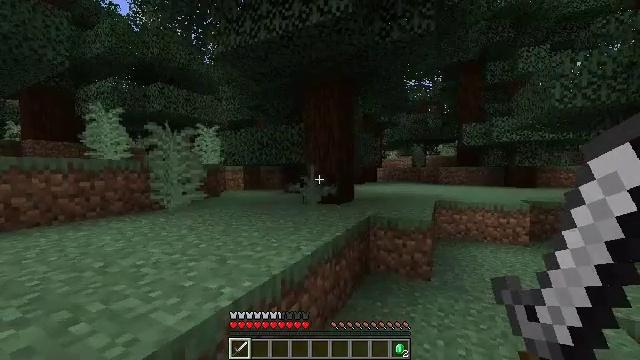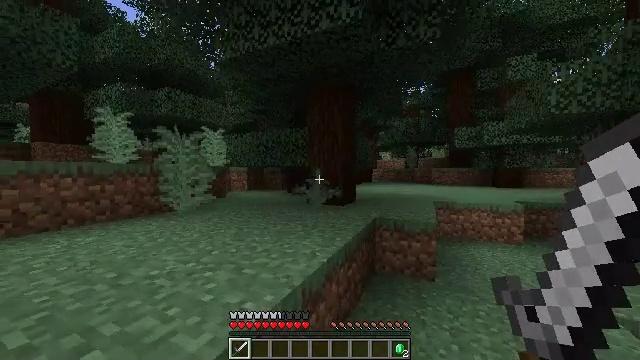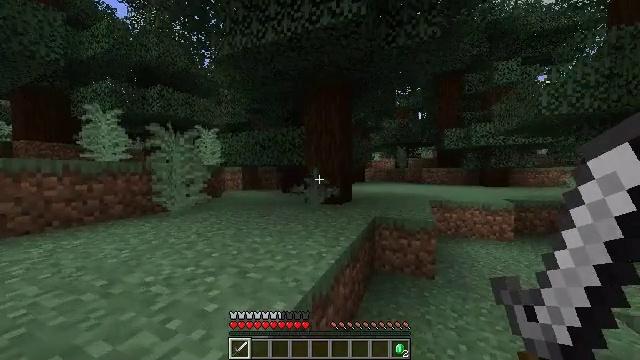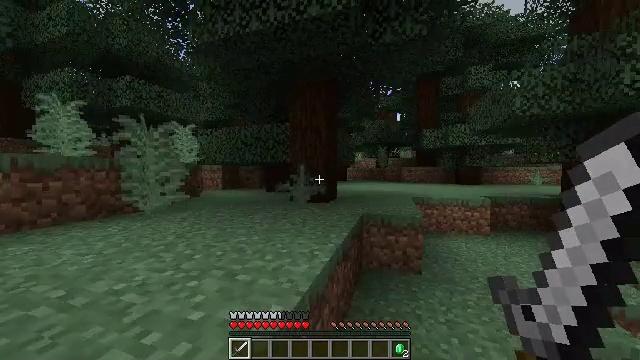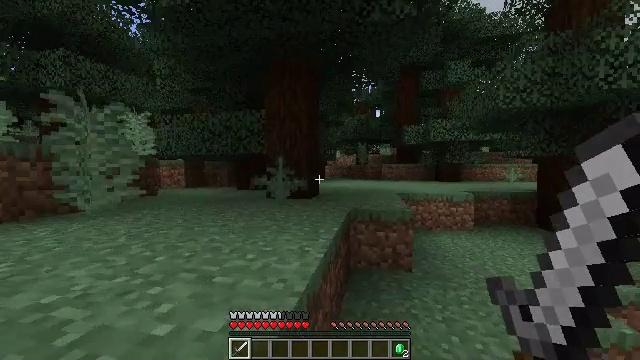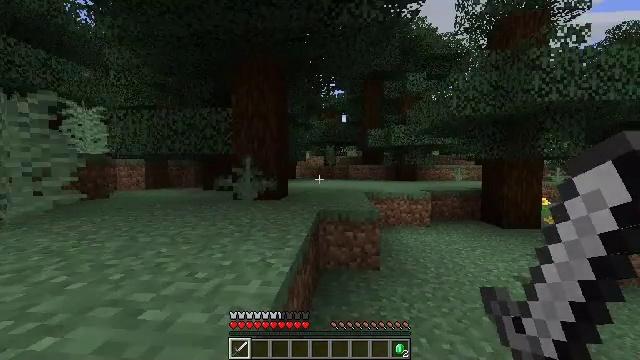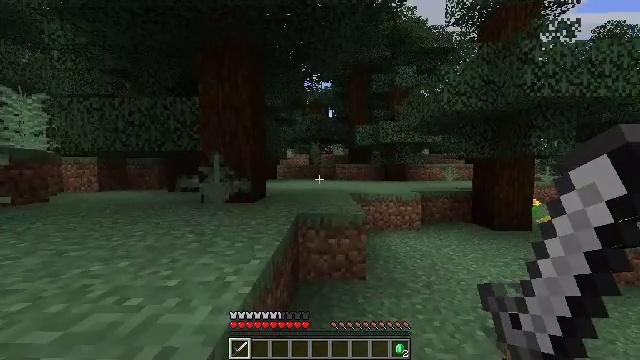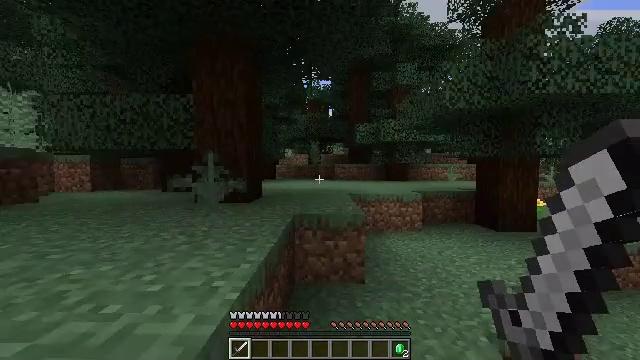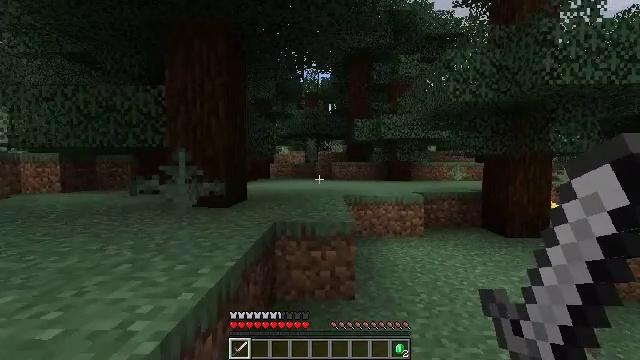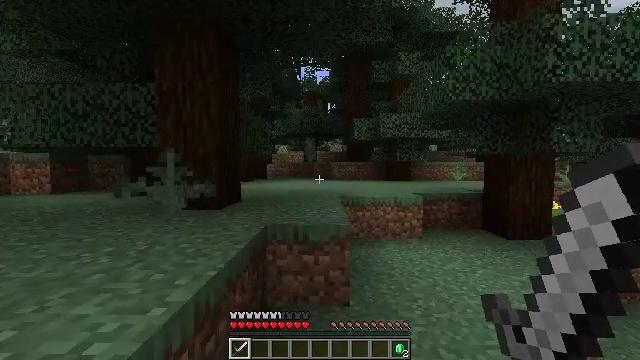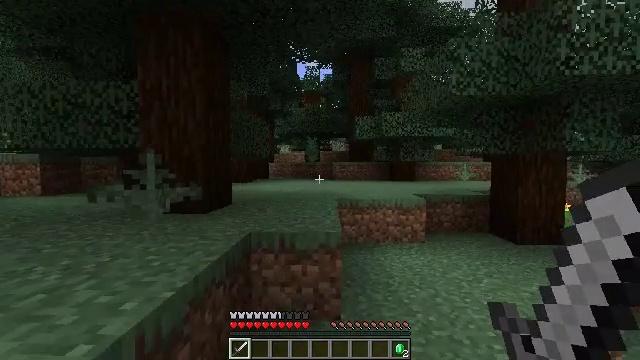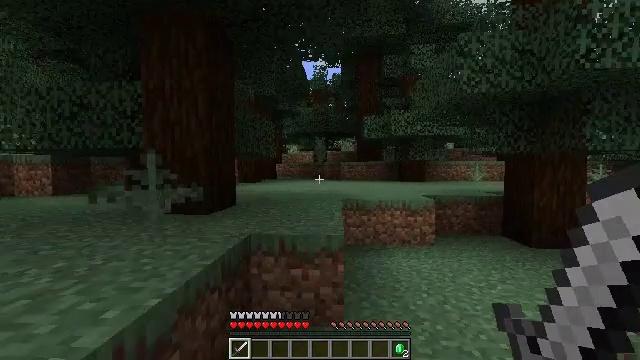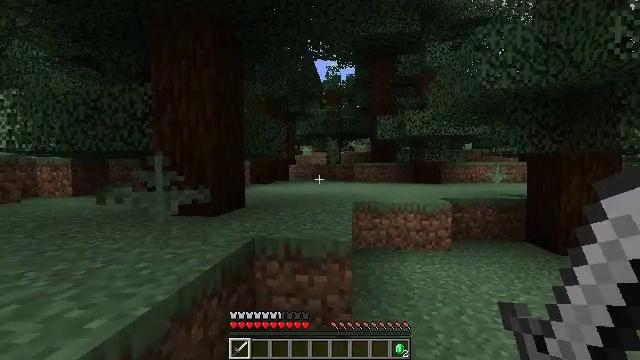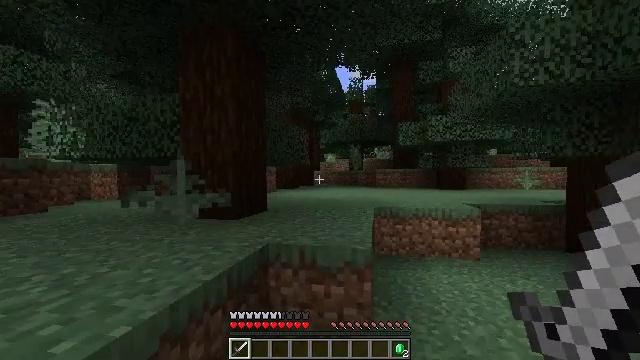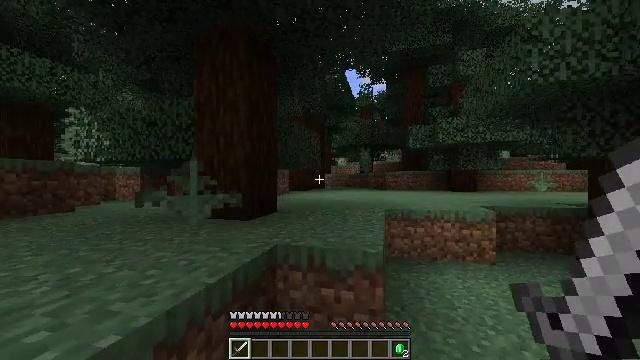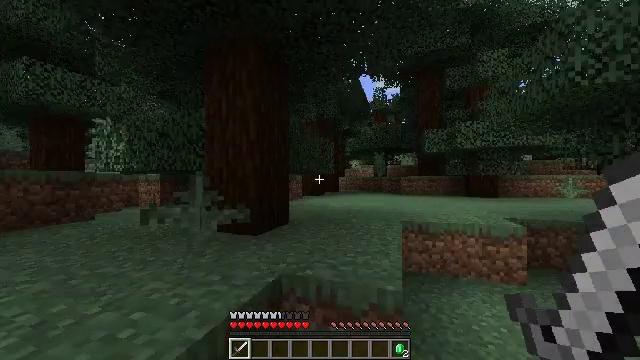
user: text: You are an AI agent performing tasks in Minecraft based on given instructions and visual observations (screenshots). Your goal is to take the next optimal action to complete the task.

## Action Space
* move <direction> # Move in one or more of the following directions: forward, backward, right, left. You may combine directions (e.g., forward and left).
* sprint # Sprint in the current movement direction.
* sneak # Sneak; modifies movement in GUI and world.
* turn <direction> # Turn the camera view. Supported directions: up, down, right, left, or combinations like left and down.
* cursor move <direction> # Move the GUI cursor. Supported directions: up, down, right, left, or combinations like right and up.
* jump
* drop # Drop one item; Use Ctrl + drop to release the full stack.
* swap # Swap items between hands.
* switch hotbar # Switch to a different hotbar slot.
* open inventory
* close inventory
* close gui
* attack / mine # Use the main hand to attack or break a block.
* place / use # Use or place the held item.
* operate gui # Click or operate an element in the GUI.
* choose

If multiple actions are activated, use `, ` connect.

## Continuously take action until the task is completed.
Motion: motion action
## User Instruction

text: Mine spruce leaves from the tree.
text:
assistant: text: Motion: move forward, sprint
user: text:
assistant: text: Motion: move forward, sprint, turn right
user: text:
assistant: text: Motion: move forward, sprint, turn right
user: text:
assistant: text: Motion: move forward, sprint, turn right
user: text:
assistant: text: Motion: move forward, sprint, turn right
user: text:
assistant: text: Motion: move forward and move right, turn right
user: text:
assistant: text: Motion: move forward and move right
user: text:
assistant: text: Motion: move forward and move right
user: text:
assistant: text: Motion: move forward and move right
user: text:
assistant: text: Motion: move forward and move right, turn left
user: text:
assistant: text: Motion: move forward and move right, turn left
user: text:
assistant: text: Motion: move forward, sprint, turn left
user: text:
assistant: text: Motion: move forward, sprint, turn left and up
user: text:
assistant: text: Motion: move forward, sprint, turn left
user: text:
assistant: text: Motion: move forward, sprint, turn left, jump
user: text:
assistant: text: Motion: move forward, sprint, jump
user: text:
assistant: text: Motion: move forward, jump
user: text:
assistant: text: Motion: move forward, jump
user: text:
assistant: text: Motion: move forward
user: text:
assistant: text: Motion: move forward
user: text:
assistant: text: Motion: move forward
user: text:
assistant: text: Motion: move forward and move right
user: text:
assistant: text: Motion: move forward and move right
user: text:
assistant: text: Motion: move forward and move right
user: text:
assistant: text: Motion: move forward and move right
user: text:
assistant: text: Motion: move forward and move right, turn left
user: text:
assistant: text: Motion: move forward and move right, turn left
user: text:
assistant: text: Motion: move forward and move right, turn left
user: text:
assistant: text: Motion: move forward and move right, turn left
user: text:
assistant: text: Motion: move forward and move right, turn left